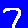
Digit: 7